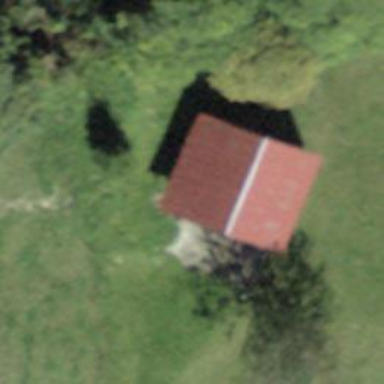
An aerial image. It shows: Barn.